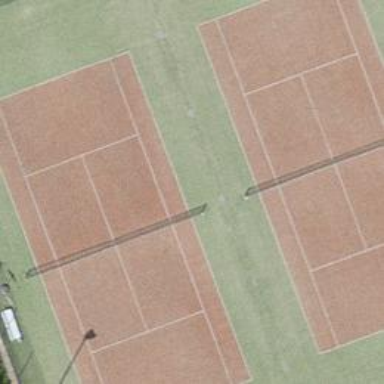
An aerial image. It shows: Tennis court on the leisure land pitch.